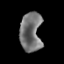
Tissue: prostate
Cell type: Epithelial cells
Senescence score: 0.3543
Nuclear area (px): 827
Mean DAPI intensity: 116.16